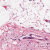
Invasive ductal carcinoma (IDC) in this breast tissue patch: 0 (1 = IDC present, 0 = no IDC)